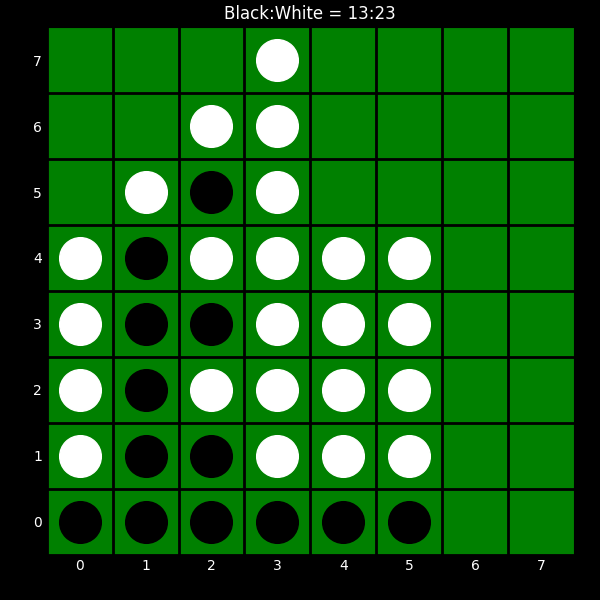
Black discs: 13
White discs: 23